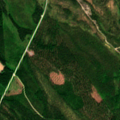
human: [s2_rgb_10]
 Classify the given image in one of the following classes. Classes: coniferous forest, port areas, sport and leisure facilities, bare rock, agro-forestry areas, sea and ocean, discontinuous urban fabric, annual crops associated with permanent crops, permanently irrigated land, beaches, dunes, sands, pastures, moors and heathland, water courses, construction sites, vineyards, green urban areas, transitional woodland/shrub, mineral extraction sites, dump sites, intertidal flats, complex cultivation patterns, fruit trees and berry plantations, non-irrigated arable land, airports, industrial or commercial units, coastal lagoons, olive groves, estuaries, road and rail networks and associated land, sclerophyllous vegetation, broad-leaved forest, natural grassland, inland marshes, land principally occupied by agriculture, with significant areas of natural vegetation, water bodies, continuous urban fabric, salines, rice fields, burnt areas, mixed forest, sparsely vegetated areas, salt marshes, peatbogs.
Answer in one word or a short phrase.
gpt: coniferous forest, transitional woodland/shrub